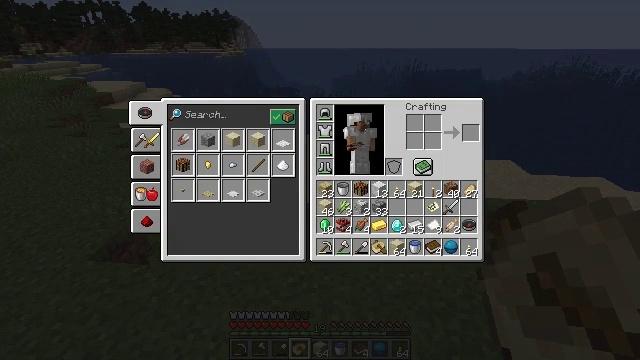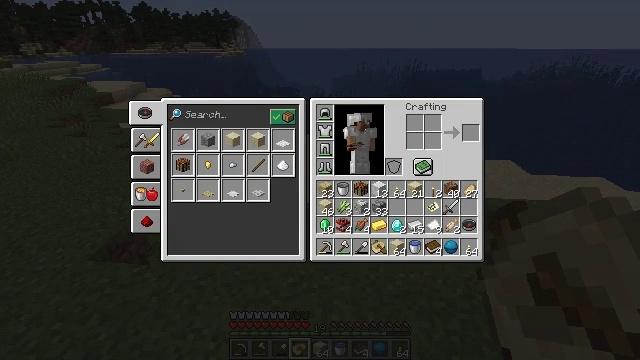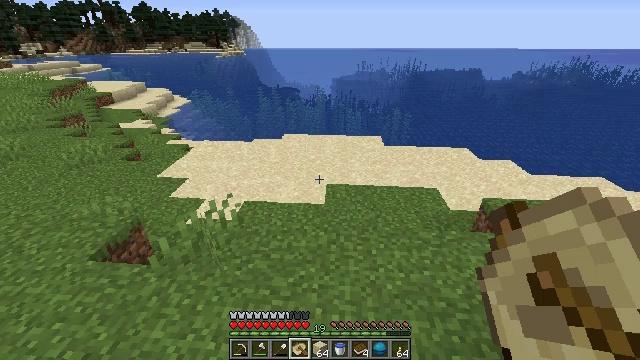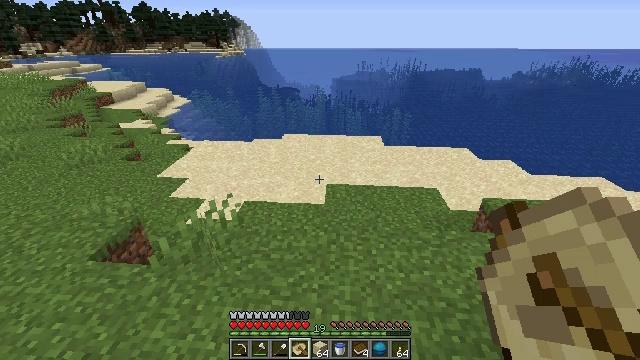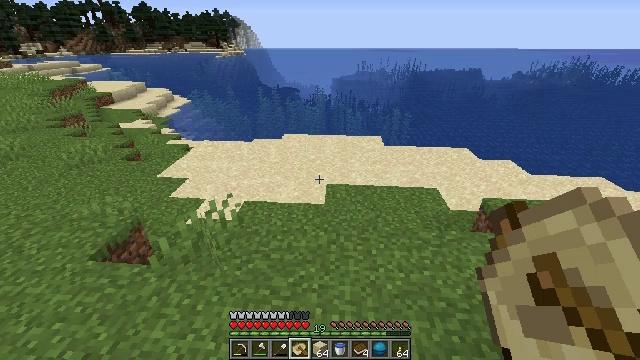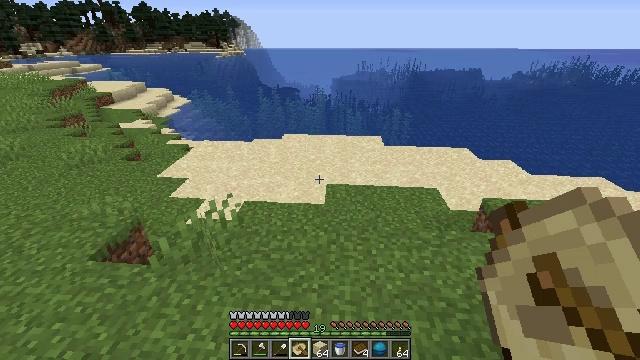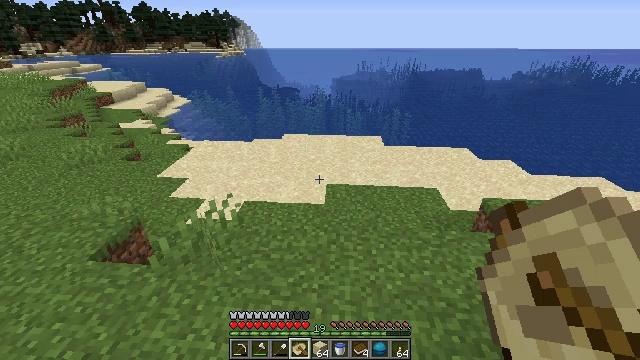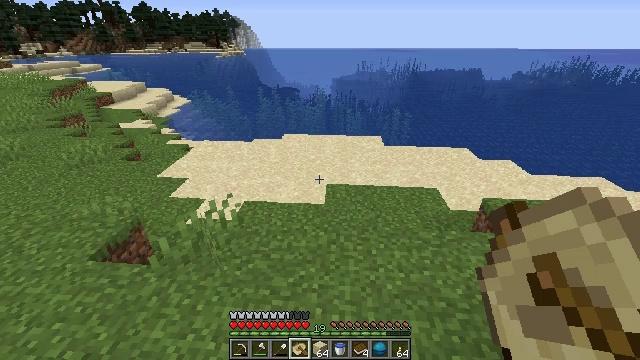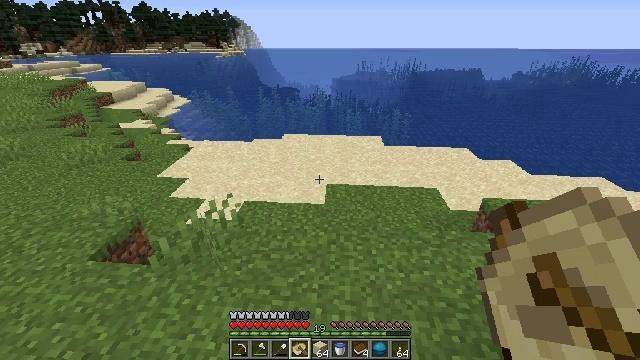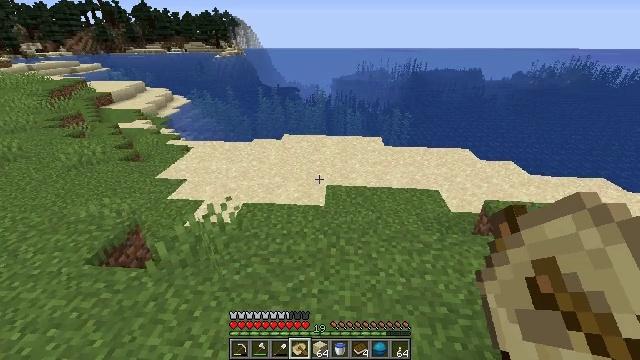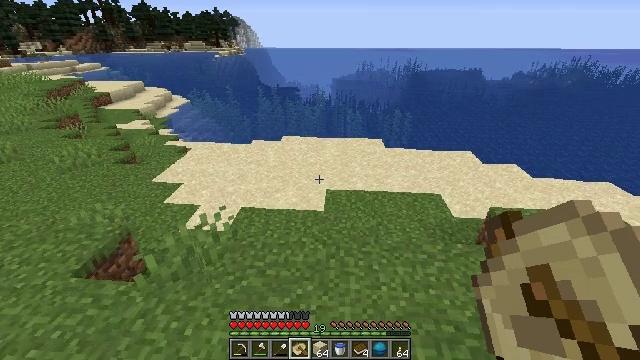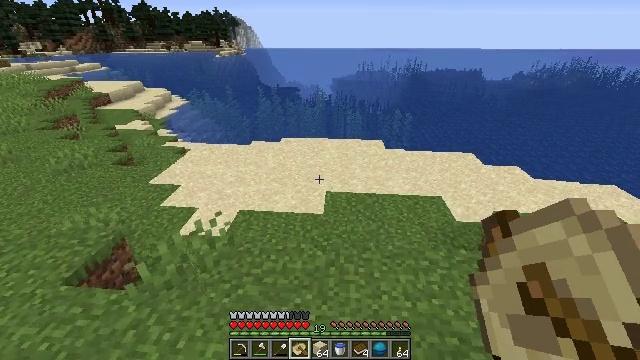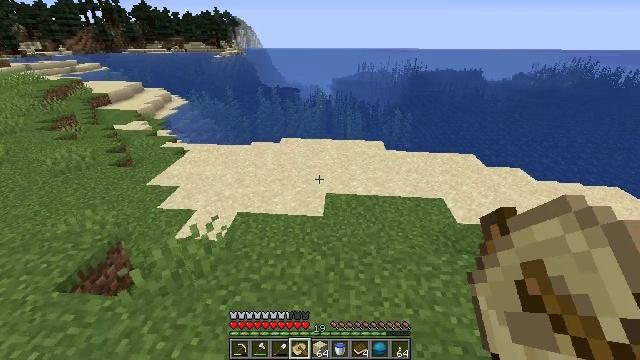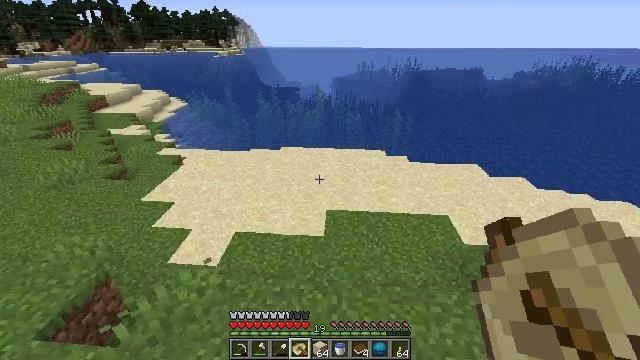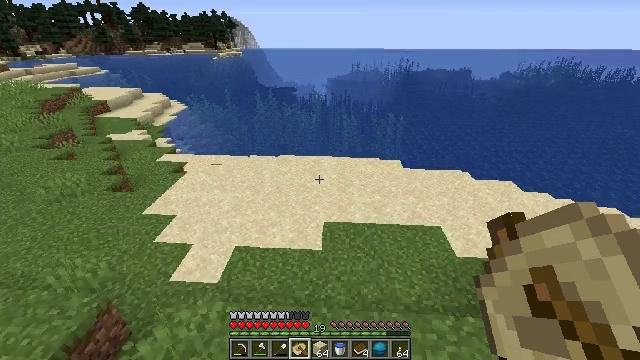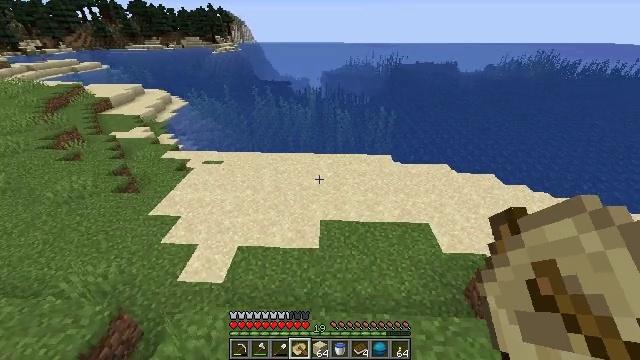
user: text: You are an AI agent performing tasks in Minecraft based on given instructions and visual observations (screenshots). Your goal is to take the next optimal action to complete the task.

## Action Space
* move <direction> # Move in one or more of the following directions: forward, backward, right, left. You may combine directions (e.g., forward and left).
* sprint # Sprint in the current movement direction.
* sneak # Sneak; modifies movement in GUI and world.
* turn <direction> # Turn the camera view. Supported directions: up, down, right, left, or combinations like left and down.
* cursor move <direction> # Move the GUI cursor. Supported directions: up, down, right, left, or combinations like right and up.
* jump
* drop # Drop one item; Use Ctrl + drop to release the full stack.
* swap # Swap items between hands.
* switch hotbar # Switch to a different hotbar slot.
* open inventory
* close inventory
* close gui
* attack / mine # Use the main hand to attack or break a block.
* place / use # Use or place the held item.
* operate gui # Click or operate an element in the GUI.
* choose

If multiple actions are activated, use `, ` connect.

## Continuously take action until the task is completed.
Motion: motion action
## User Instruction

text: Remove a filled map from the inventory.
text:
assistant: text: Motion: no_op
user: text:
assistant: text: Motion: no_op
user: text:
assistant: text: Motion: no_op
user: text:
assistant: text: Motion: no_op
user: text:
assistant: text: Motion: no_op
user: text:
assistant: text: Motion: no_op
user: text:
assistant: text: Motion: no_op
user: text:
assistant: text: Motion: no_op
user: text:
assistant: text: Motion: move forward
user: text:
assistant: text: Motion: move forward
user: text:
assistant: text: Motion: move forward
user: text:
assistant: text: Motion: move forward
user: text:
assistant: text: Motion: move forward, sprint, jump
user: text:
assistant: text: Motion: move forward, sprint, turn down, jump
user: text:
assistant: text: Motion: move forward, sprint, turn right and down, jump
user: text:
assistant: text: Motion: move forward, sprint, jump
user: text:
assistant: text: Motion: move forward, sprint, jump
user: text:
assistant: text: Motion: move forward, sprint, jump
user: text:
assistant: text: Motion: move forward, sprint, turn right and down, jump
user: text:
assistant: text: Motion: move forward, sprint, jump
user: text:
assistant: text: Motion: move forward, sprint, jump
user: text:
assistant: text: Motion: move forward, sprint, jump
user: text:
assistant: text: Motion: move forward, sprint, jump
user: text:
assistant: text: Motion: move forward, sprint, jump
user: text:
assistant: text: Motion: move forward, sprint, jump
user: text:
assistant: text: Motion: move forward, sprint, turn up, jump
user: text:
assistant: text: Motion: move forward, sprint, jump
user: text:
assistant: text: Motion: move forward, sprint, turn right and up, jump
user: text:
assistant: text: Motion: move forward, sprint, turn right, jump
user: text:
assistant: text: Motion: move forward, sprint, turn right, jump